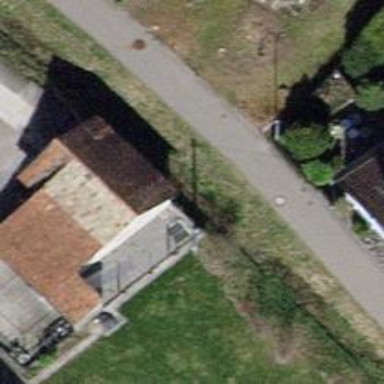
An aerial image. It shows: Building with tiled roof.